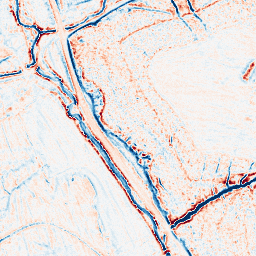
Category: edge_preserving
Decomposition family: bilateral
Decomposition parameters: d: 9
sigma_color: 75
sigma_space: 100
Upsampling method: lanczos
Upsampling parameters: scale: 4
Upsampling scale: 4